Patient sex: M
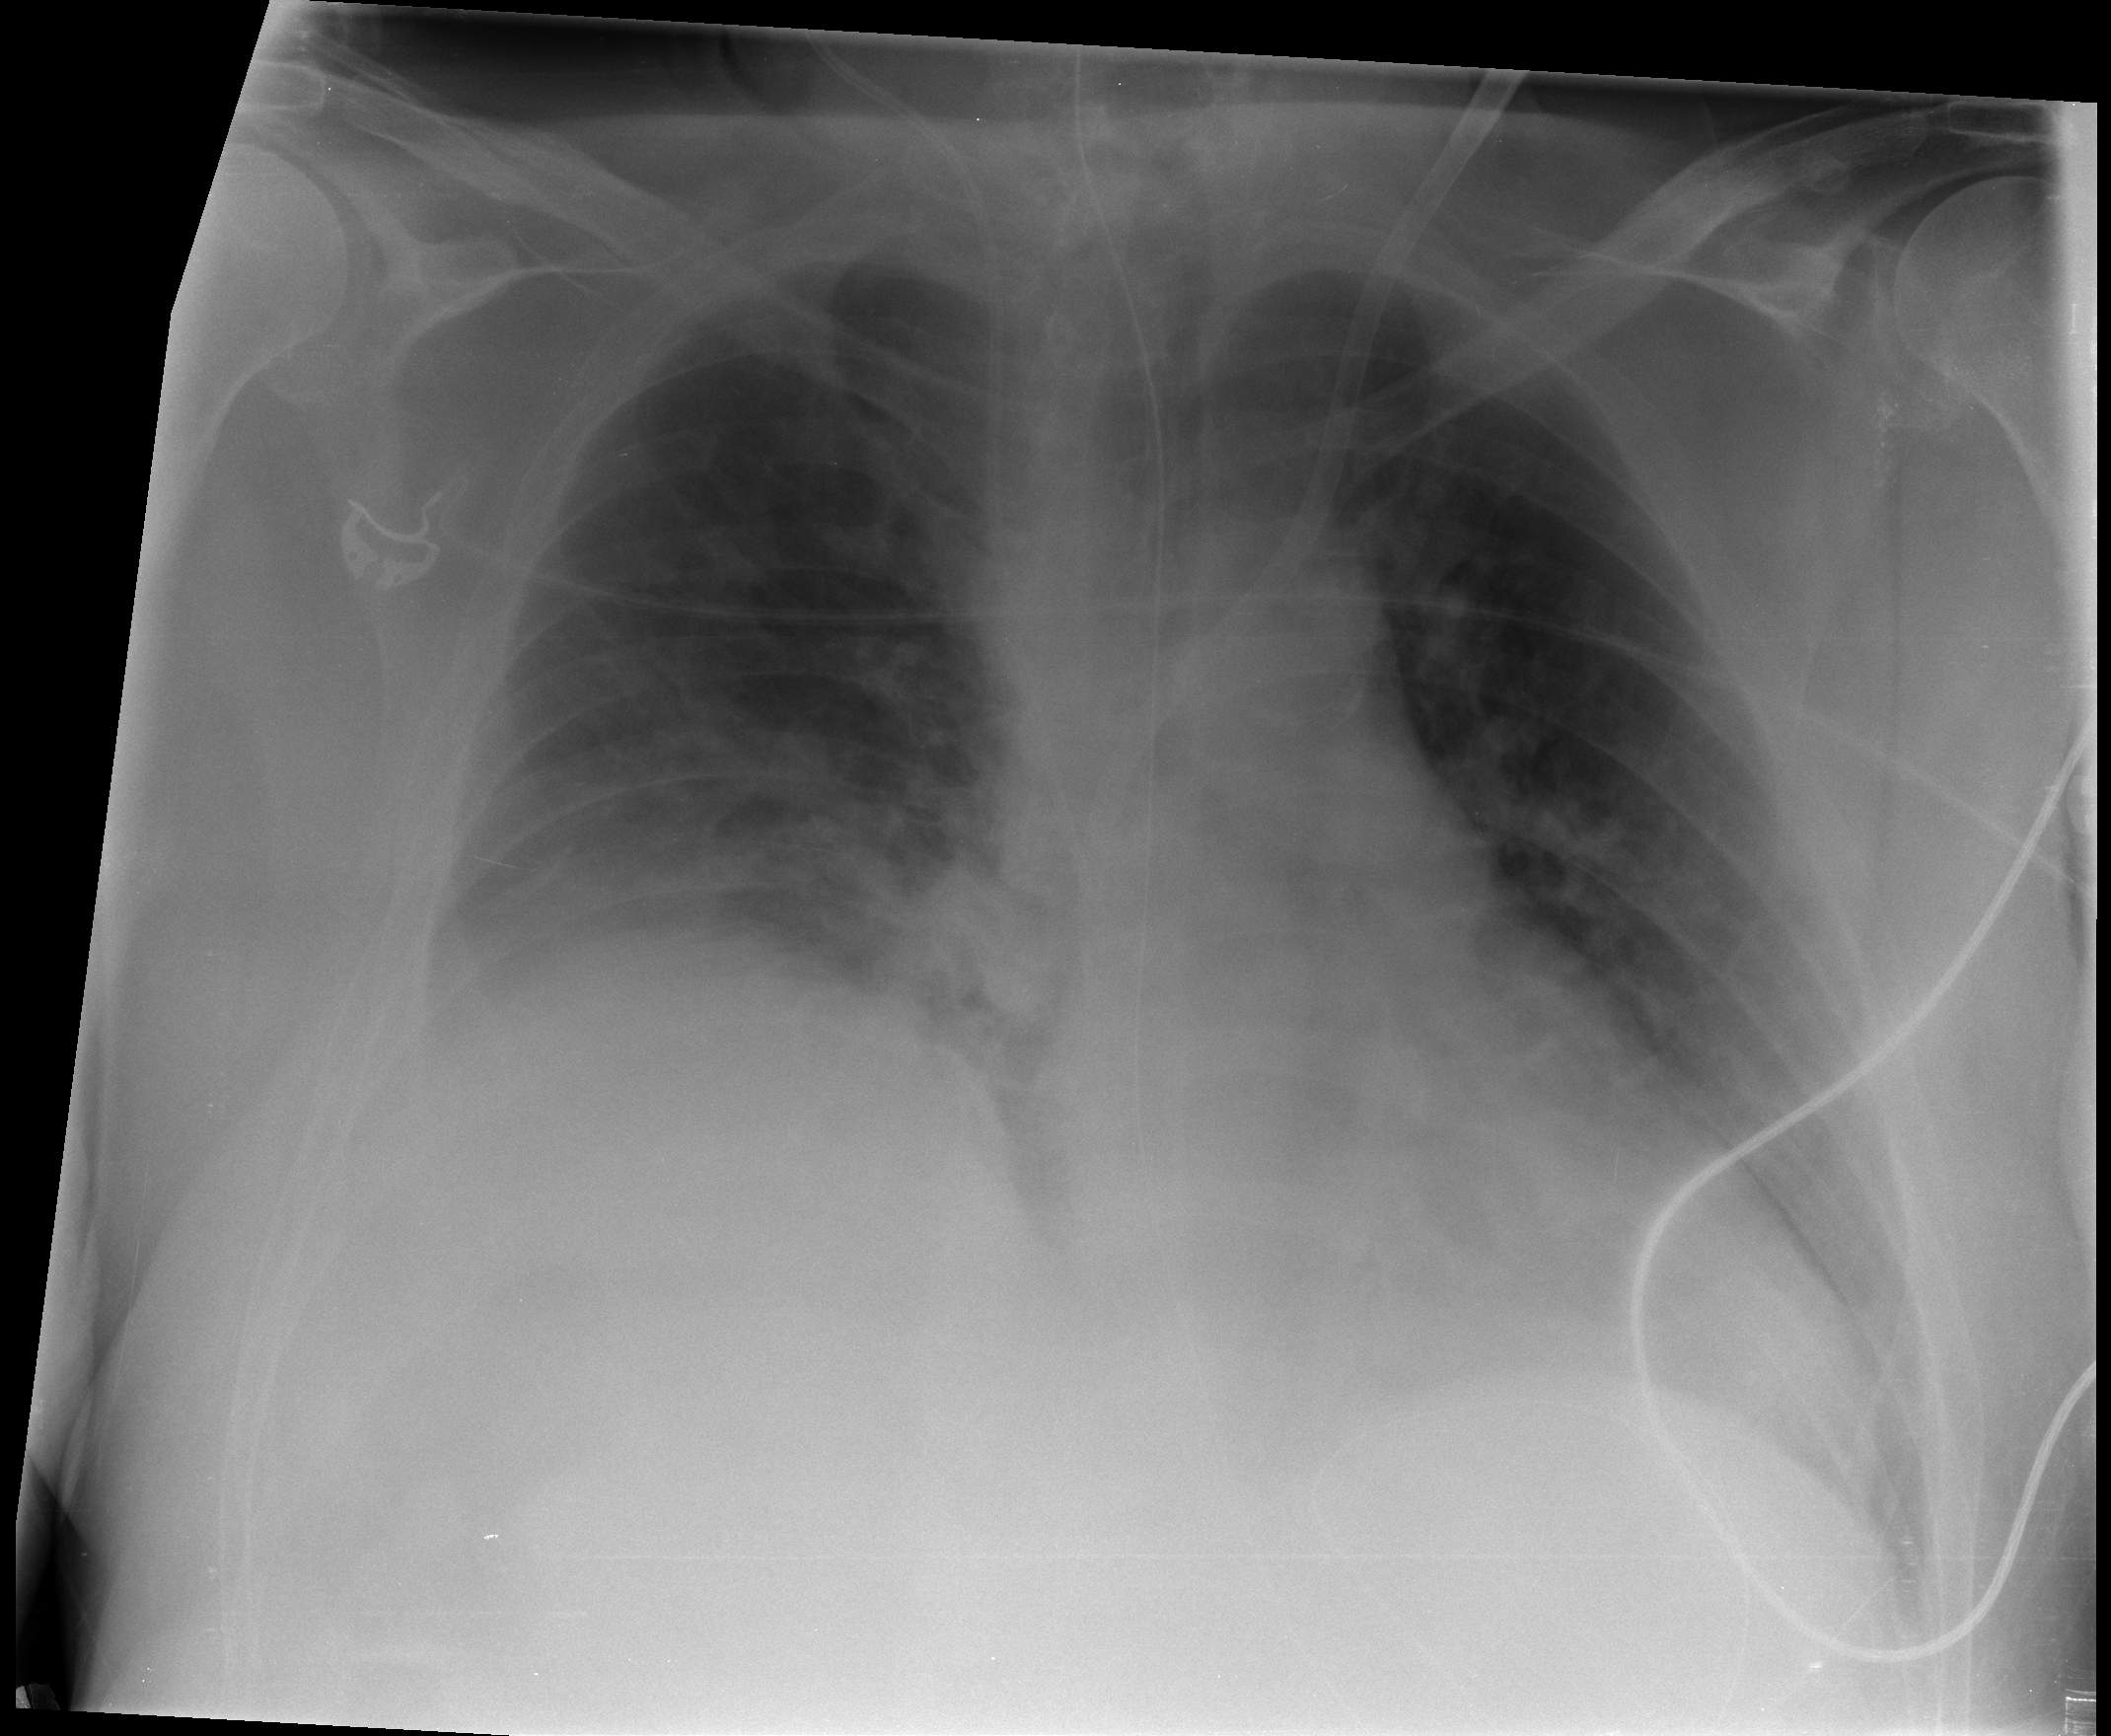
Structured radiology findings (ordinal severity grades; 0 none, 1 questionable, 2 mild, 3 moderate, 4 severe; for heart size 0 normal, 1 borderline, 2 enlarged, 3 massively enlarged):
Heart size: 1
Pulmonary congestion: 0
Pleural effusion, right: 1
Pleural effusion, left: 0
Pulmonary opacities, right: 0
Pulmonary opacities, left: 0
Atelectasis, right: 2
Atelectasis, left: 0